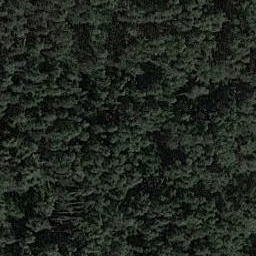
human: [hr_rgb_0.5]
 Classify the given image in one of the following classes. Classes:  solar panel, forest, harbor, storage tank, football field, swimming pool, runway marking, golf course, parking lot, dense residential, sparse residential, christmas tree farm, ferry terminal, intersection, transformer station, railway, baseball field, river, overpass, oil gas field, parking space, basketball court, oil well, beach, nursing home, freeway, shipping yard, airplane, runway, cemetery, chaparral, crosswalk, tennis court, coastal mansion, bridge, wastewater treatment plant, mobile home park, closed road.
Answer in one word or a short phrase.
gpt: forest